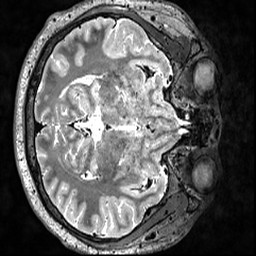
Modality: T2w
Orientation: axial
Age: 22
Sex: male
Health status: ill
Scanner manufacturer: siemens
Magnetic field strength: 3 T
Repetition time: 3.2 s
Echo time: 0.564 s